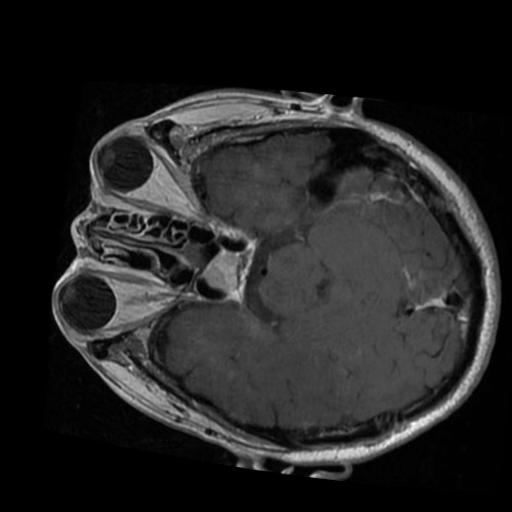
Label: brain_tumor